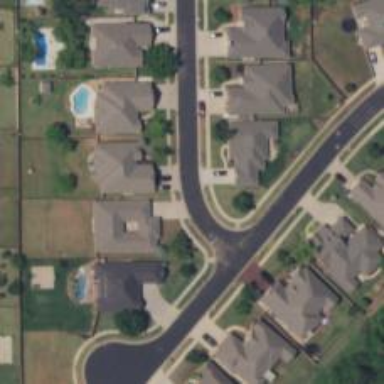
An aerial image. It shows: Residential road.